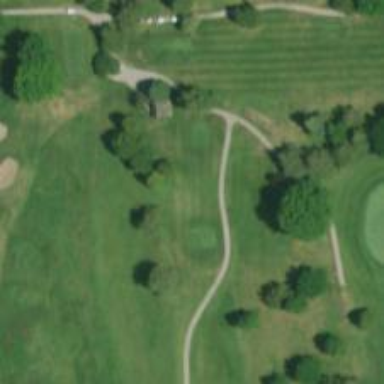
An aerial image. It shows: Golf tee on grassy land.